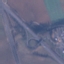
Land use / land cover class: Highway